Question: I want to create a large field of grass, using only a series of small blocks or slices that will repeat in a clever way. I think <URL> could be used to achieve this, but I'm not sure how to apply it for a grass effect.
As a concrete example, consider this image:

Can anyone recreate this using slices or squares of small dimensions (eg, slices only a few pixel wide, or only a few pixel tall if they were horizontal, or squares 5x5 or smaller)? The final product need not be an exact match of the original, just something that looks similar. The solution should be able to create a field of grass able to fill up a div of any needed dimensions. Any repetition in the field should be seamless and hard to detect at a glance (as it is in the curtain example from the link above).
Thanks for any help.
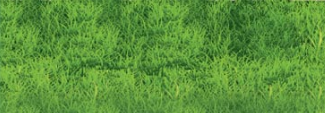
Answer: Start of by creating a seamless pattern image to use as a background. See <URL> tutorial for instance.
When you have your seamless pattern image, just use it as a background in a div, and repeat it using the background-repeat css-property.
'''
.your-div
{
background-image:url('seamless-pattern-image.png');
background-repeat:repeat;
}
'''